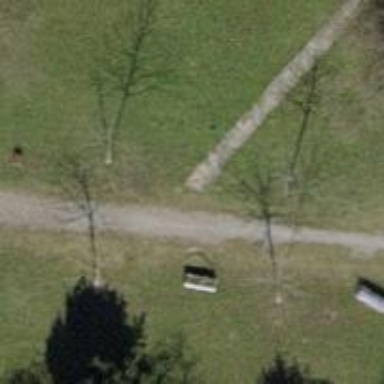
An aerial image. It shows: Path with fine gravel surface.